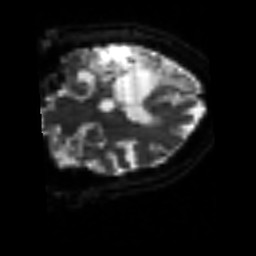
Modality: sbref
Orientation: coronal
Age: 65
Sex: female
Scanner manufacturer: siemens
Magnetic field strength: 3 T
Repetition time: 3.2 s
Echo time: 0.081 s